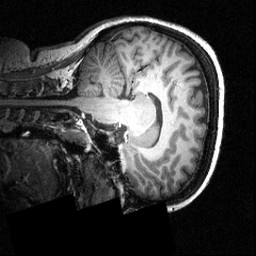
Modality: T1w
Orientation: sagittal
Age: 27
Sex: female
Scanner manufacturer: siemens
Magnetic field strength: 3.951 T
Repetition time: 1.5 s
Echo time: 0.00335 s